Brain MRI, t2w sequence, axial 2D slice.
Patient: age 30, sex F, weight 75 kg, height 1.7 m
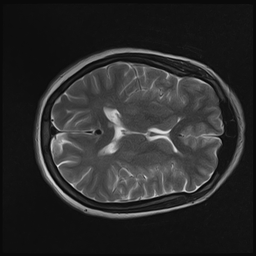